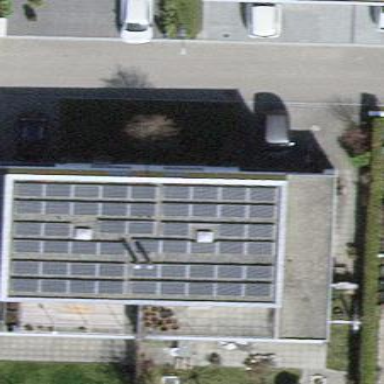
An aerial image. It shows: Solar power generator using photovoltaic panels.